Question: So I have spend the greater portion of today trying to figure this out, and I have officially hit a brick wall in every direction I could figure.
Here is the simplified version of my project:
I have a workspace with several projects. When I build, every project creates a framework target that my main app is linked to.
I needed to add in another framework, but only one of my projects needed it-- not my main app.
So I created another project, and built the framework OK. I was able to take this pre-built framework and shove it into my project and everything built and worked fine.
However, I had to change this approach for 2 reasons:
1) If I ever wanted to change the framework, I would have to open up a separate project, modify and build, then move that framework back over.
2) Now, I could normally settle with that, but when I tried building my app, errors were thrown because it did not like me including dynamically linked libraries that were included in my library.
SO. I decided to move this entire new framework project over to my main project, as a subproject of another project.
Here is a diagram of what is going on (pardon my lack of paint skills):

When I did this, I started getting this error when I built:
'''
2014-09-30 15:16:02.135 xcodebuild[43026:561b] DVTAssertions: ASSERTION FAILURE in /SourceCache/IDEXcode3ProjectSupport/IDEXcode3ProjectSupport-6245/Xcode3Core/LegacyProjects/Frameworks/DevToolsCore/DevToolsCore/TargetSnapshots/HelperClasses/XCProjectHeadermapCreationInfo.mm:684
Details: Assertion failed: err == CXError_Success && "unexpected API failure"
Object: <XCProjectHeadermapCreationInfo: 0x7fe10ec2e390>
Method: -createVFSWithMacroExpansionScope:
Thread: <NSThread: 0x7fe10f3ed7c0>{name = (null), num = 3}
Hints: None
Backtrace:
0 0x000000010fa6f15a -[DVTAssertionHandler handleFailureInMethod:object:fileName:lineNumber:assertionSignature:messageFormat:arguments:] (in DVTFoundation)
1 0x000000010fa6ebaf _DVTAssertionHandler (in DVTFoundation)
2 0x000000010fa6ee9e _DVTAssertionFailureHandler (in DVTFoundation)
3 0x000000010fa6ee00 _DVTAssertionFailureHandler (in DVTFoundation)
4 0x00000001113c1287 -[XCProjectHeadermapCreationInfo createVFSWithMacroExpansionScope:] (in DevToolsCore)
5 0x000000011141f151 -[PBXBuildOperationContext constructVFSForSnapshot:withMacroExpansionScope:atPath:] (in DevToolsCore)
6 0x000000011151942a -[XCNativeTargetDGSnapshot(DependencyGraphCreation) computeDependenciesWithMacroExpansionScope:] (in DevToolsCore)
7 0x00000001113f2c2a -[PBXTargetBuildContext createDependencyGraphWithTargetDGSnapshot:] (in DevToolsCore)
8 0x000000011141063a -[PBXTargetBuildContext(DependencyGraphEvents) dg_setTargetSnapshot:] (in DevToolsCore)
9 0x000000011140f1d8 -[PBXTargetBuildContext(DependencyGraphEvents) processDependencyGraphEvents] (in DevToolsCore)
10 0x000000011146b770 -[XCBlockQueue _processNextBlockInThreadSlotNumber:] (in DevToolsCore)
11 0x000000011146ba40 -[XCBlockQueue _processBlocksInThreadSlotNumber:] (in DevToolsCore)
12 0x00007fff94571dfb __NSThread__main__ (in Foundation)
13 0x00007fff95807899 _pthread_body (in libsystem_pthread.dylib)
14 0x00007fff9580772a _pthread_struct_init (in libsystem_pthread.dylib)
15 0x00007fff9580bfc9 thread_start (in libsystem_pthread.dylib)
Build step 'Xcode' marked build as failure
Flowdock: Team Inbox notification sent successfully
Flowdock: Chat notification sent successfully
Finished: FAILURE
'''
So I thought, maybe I should just move this subproject back out to the root workspace. So I did that, and did all the linking, but found that I still got that same error. I investigated the workspace, and noticed that the path to my new project was an absolute path. So I changed it to a relative path, and then my xcode crashed. Now, whenever I open XCode, it crashes immediately when it starts trying to index (within 5 seconds)
I have since then reverted my changes to the workspace, but it still crashes every time. I deleted my /Library/Developer/Xcode/DerivedData folders, cleaned everything, and it still crashes. Here is the crash log:
'''
Crashed Thread: 14 Dispatch queue: <IDEBuildOperation:0x7fd96cf1d7a0:REfc>-builder-queue :: NSOperation 0x7fd96d97cad0 (QOS: UTILITY)
Exception Type: EXC_CRASH (SIGABRT)
Exception Codes: 0x0000000000000000, 0x0000000000000000
Application Specific Information:
ProductBuildVersion: 6A1030
ASSERTION FAILURE in /SourceCache/IDEXcode3ProjectSupport/IDEXcode3ProjectSupport-6257/Xcode3Core/LegacyProjects/Frameworks/DevToolsCore/DevToolsCore/TargetSnapshots/HelperClasses/XCProjectHeadermapCreationInfo.mm:684
Details: Assertion failed: err == CXError_Success && "unexpected API failure"
Object: <XCProjectHeadermapCreationInfo: 0x7fd96c6c4110>
Method: -createVFSWithMacroExpansionScope:
Thread: <NSThread: 0x7fd96b7fa550>{number = 11, name = (null)}
Hints: None
Backtrace:
0 0x000000010c1dba7a -[IDEAssertionHandler handleFailureInMethod:object:fileName:lineNumber:assertionSignature:messageFormat:arguments:] (in IDEKit)
1 0x000000010af95b9f _DVTAssertionHandler (in DVTFoundation)
2 0x000000010af95e8e _DVTAssertionFailureHandler (in DVTFoundation)
3 0x000000010af95df0 _DVTAssertionFailureHandler (in DVTFoundation)
4 0x0000000116260017 -[XCProjectHeadermapCreationInfo createVFSWithMacroExpansionScope:] (in DevToolsCore)
5 0x00000001162bdee1 -[PBXBuildOperationContext constructVFSForSnapshot:withMacroExpansionScope:atPath:] (in DevToolsCore)
6 0x00000001163b81ba -[XCNativeTargetDGSnapshot(DependencyGraphCreation) computeDependenciesWithMacroExpansionScope:] (in DevToolsCore)
7 0x00000001162919ba -[PBXTargetBuildContext createDependencyGraphWithTargetDGSnapshot:] (in DevToolsCore)
8 0x00000001162af3ca -[PBXTargetBuildContext(DependencyGraphEvents) dg_setTargetSnapshot:] (in DevToolsCore)
9 0x00000001162adf68 -[PBXTargetBuildContext(DependencyGraphEvents) processDependencyGraphEvents] (in DevToolsCore)
10 0x000000011624676b -[PBXTarget(XCBuildables) buildWillStartForBuilder:buildParameters:] (in DevToolsCore)
11 0x0000000116439d52 -[Xcode3TargetBuildableSnapshot buildForBuilderWillStart:] (in DevToolsCore)
12 0x000000010b92eeac -[IDEBuildableSnapshot performBuildForBuilder:buildCommand:buildOnlyTheseFiles:] (in IDEFoundation)
13 0x000000010b92e5cd -[IDEBuilder main] (in IDEFoundation)
14 0x00007fff912be87c -[__NSOperationInternal _start:] (in Foundation)
15 0x00007fff912be483 __NSOQSchedule_f (in Foundation)
16 0x00007fff8cdecc13 _dispatch_client_callout (in libdispatch.dylib)
17 0x00007fff8cdf0365 _dispatch_queue_drain (in libdispatch.dylib)
18 0x00007fff8cdf1ecc _dispatch_queue_invoke (in libdispatch.dylib)
19 0x00007fff8cdef6b7 _dispatch_root_queue_drain (in libdispatch.dylib)
20 0x00007fff8cdfdfe4 _dispatch_worker_thread3 (in libdispatch.dylib)
21 0x00007fff917236cb _pthread_wqthread (in libsystem_pthread.dylib)
22 0x00007fff917214a1 start_wqthread (in libsystem_pthread.dylib)
abort() called
Application Specific Signatures:
err == CXError_Success && "unexpected API failure"
'''
I noticed the error was the same as previously when it wouldn't build. I have tried cleaning everything I could, and I am on a previous commit that did not have this problem, for sure. I have no idea why I was failing to build, and now why I'm perpetually crashing. I am on Xcode 6.1 beta, I already tried reinstalling, installing Xcode 6, and installing Xcode 5 and I still get the same problem. There is nothing on google I could find about any of these errors, and I am officially at a very thick brick wall.
If anybody could toss me some info or if they recognize anything here; I mostly just want to be able to use Xcode again
Thanks in advance!
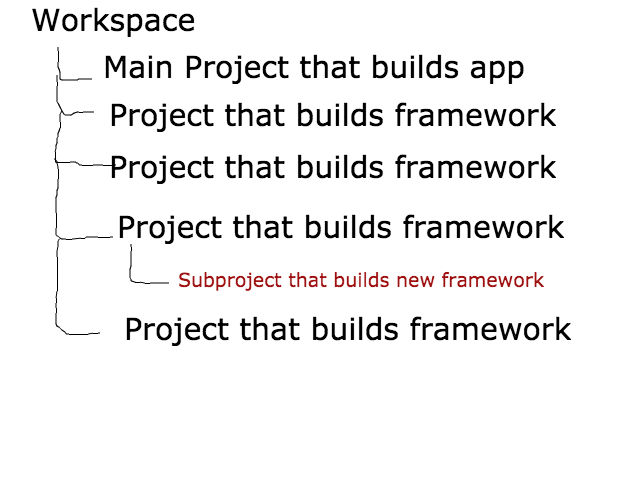
Answer: Closing up my old questions-- this was a while ago but as it turns out the workspace just did not like me adding any new projects into it. I had to revert those changes and inevitably I made the switch to cocoapods and I haven't had any problems since